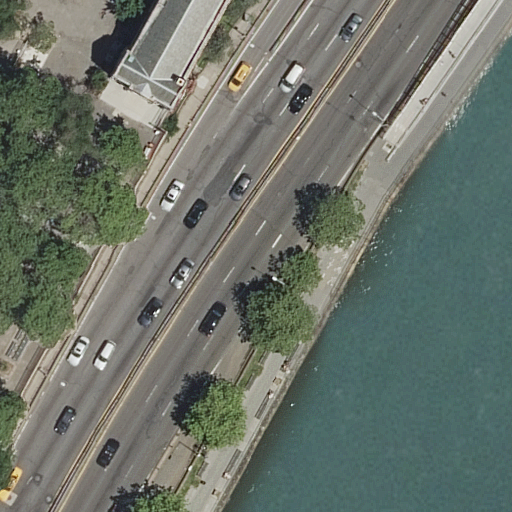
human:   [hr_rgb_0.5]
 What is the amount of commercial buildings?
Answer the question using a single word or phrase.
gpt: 0

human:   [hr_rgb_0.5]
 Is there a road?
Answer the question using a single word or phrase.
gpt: yes

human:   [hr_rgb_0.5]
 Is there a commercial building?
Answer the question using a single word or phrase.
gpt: no

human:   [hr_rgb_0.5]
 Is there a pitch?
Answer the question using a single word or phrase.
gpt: yes

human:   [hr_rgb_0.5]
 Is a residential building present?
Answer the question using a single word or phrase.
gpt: yes

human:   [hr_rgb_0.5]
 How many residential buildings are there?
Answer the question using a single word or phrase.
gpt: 1

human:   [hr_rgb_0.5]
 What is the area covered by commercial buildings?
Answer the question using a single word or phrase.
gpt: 0m2

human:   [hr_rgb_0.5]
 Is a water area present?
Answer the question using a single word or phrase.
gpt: yes

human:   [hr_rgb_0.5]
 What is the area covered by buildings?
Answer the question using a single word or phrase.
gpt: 259m2

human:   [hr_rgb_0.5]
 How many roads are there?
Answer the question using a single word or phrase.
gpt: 9

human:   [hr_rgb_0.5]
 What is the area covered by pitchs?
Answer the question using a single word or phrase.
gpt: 368m2

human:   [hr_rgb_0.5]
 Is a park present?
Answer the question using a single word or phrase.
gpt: yes

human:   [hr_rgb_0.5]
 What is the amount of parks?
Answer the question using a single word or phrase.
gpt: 1

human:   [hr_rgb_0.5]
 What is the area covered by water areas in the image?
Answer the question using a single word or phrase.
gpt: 2935m2

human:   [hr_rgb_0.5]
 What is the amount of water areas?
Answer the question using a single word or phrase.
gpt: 1

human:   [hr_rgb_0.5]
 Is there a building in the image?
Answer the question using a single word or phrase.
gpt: yes

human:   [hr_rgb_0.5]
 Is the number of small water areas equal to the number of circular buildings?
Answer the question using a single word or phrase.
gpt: yes

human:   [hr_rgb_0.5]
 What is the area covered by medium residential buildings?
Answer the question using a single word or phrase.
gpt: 259m2

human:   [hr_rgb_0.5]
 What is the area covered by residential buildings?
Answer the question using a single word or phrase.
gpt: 259m2

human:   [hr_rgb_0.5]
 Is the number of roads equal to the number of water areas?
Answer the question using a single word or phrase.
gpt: no

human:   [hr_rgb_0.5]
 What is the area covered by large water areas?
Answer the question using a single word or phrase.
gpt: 2935m2

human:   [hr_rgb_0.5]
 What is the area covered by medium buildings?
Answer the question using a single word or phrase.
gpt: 259m2

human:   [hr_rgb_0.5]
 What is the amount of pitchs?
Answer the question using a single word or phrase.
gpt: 1

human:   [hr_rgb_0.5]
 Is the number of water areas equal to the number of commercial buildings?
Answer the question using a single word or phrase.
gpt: no

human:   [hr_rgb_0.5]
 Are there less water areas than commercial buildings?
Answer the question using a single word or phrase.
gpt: no

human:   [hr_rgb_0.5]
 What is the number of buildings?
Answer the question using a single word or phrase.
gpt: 1

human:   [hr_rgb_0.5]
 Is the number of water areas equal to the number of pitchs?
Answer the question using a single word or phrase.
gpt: yes

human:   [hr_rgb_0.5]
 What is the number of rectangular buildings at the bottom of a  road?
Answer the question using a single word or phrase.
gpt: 0

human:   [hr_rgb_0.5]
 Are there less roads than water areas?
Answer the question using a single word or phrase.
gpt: no

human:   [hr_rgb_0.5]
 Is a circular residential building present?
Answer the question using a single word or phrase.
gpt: no

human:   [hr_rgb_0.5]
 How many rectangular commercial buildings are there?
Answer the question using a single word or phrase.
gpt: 0

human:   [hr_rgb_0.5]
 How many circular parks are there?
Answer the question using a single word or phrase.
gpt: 0

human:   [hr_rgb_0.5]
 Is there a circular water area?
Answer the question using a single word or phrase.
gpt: no

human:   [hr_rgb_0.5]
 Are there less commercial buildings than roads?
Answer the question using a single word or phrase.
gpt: yes

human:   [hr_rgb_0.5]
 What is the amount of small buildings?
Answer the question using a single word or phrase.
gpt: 0

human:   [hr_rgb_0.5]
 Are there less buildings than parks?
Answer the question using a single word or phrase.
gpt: no

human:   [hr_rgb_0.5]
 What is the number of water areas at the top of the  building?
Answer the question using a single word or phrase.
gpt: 0

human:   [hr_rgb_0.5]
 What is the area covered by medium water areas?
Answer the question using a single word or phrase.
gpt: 0m2

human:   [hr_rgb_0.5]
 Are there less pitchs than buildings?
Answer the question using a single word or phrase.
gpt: no

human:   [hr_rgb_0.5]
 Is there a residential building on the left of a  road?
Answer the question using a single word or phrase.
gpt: yes

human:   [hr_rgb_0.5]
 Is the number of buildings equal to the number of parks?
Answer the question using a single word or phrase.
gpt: yes

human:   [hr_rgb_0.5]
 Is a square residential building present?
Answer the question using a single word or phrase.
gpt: no

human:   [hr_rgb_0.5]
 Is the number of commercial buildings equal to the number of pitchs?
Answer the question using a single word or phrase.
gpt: no

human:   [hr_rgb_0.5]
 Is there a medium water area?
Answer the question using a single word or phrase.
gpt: no

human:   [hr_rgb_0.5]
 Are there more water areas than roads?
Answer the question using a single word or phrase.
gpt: no

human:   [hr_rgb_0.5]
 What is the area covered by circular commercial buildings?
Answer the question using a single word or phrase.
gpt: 0m2

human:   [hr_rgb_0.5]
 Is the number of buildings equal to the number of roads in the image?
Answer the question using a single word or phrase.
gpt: no

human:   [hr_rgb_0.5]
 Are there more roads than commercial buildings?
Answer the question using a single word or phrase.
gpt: yes

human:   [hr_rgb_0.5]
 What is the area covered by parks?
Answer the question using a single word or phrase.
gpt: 4913m2

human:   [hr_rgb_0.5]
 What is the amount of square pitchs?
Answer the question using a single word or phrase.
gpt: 0

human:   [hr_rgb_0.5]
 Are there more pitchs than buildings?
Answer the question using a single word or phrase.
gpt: no

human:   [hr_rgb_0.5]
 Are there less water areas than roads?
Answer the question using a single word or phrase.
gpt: yes

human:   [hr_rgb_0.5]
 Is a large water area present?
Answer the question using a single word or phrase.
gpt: yes

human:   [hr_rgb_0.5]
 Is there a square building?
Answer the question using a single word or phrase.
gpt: no

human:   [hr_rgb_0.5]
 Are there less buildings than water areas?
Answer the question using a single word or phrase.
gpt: no

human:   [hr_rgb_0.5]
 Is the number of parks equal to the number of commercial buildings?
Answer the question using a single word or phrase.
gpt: no

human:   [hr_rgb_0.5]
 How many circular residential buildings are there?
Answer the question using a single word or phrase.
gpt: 0

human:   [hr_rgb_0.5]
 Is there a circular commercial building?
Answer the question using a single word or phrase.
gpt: no

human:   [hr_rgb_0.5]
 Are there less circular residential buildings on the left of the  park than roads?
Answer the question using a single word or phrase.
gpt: yes

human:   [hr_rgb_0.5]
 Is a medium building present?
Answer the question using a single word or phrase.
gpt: yes

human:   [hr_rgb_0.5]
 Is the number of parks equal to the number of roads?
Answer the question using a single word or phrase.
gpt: no

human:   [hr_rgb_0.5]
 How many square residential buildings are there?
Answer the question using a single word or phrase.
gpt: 0

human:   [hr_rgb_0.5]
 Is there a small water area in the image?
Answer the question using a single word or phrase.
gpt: no

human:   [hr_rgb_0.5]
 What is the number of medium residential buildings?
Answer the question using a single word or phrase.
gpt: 1